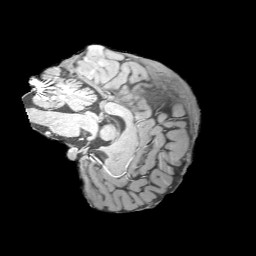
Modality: MP2RAGE
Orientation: sagittal